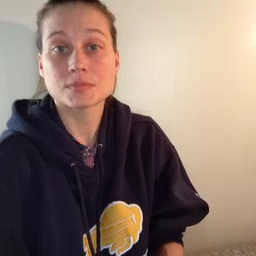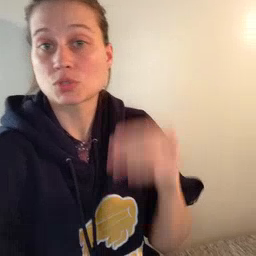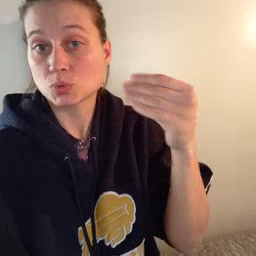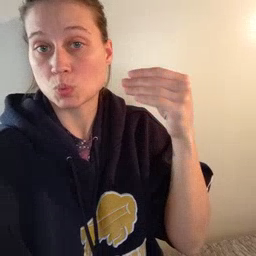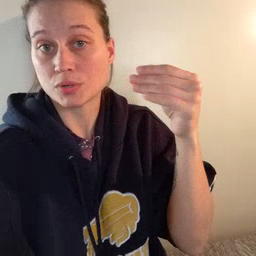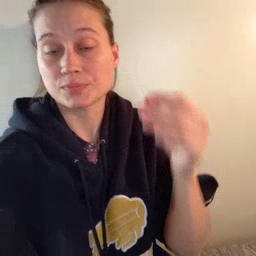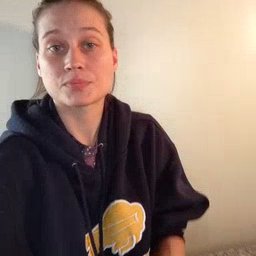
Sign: store